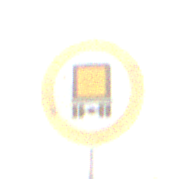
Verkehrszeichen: VerbotKennzeichnungspflichtigeKraftfahrzeugeGefaehrlicheGueter
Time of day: SunriseSunset
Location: Outdoor (Nature)
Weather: PartlyCloudy
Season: NotSpecified
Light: Natural